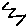
Label: zigzag